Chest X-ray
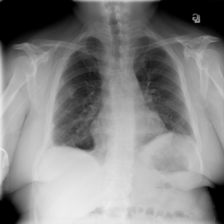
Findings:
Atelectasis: negative
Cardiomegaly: negative
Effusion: negative
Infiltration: negative
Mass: negative
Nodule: negative
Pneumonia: negative
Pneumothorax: negative
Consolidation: negative
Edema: negative
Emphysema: negative
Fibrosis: negative
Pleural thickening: negative
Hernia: negative